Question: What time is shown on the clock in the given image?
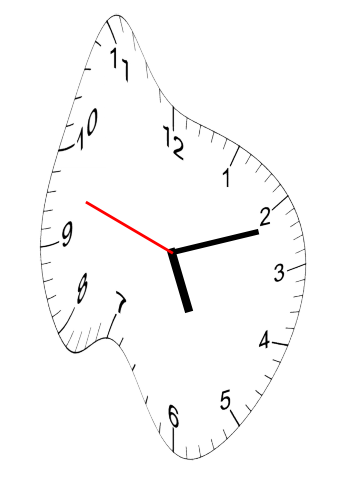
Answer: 05:11:48